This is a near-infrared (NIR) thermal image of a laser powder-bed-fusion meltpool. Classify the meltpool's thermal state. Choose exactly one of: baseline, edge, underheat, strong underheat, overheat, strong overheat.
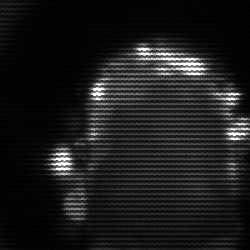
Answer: baseline